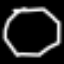
Label: octagon